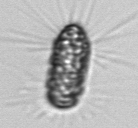
Label: Corethron_hystrix